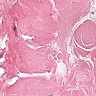
Metastatic tissue present: no